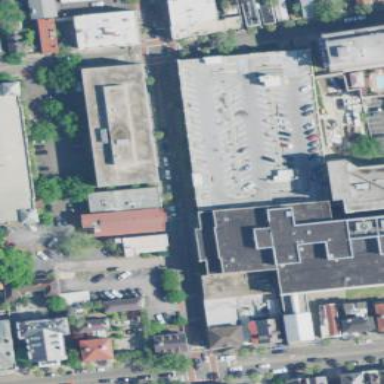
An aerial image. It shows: Multi-storey parking building.